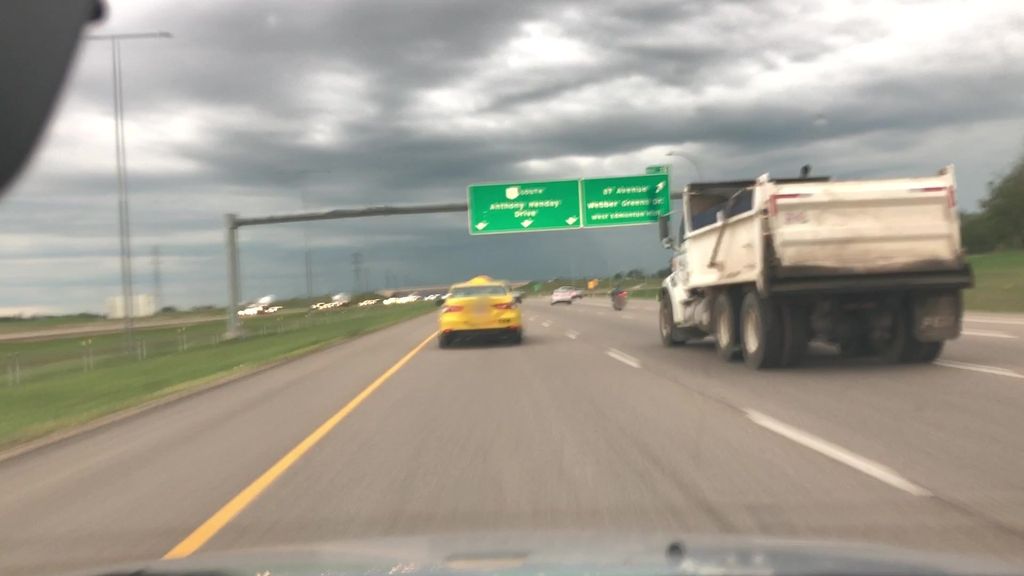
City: edmonton